【题型】选择题　【知识点】函数　【难度】easy
如图，函数$y=\dfrac{k}{x}(k\neq 0)$和$y=\dfrac{2}{x}$的部分图像与直线$y=a(a>0)$分别交于$A$、$B$两点，如果$\triangle ABO$的面积是$2.5$，则$k$的值为（ ）

\vspace{0.5em}
\noindent A．$3$ \hfill B．$-3$ \hfill C．$\dfrac{3}{2}$ \hfill D．$-\dfrac{3}{2}$
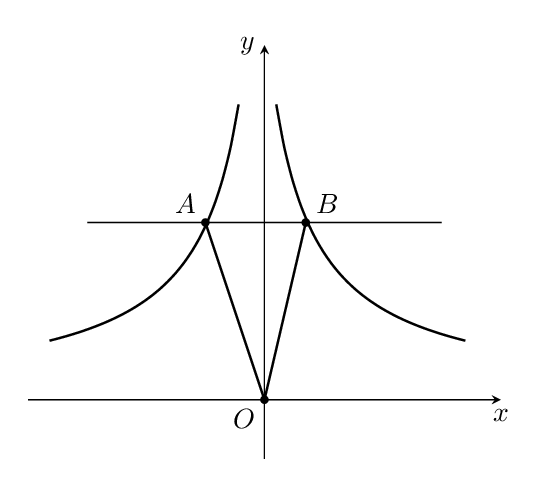
【解答】
\noindent\textbf{【答案】} B

\vspace{0.5em}
\noindent\textbf{【分析】} 本题考查反比例函数$k$的几何意义，记$AB$交$y$轴于点$C$，根据$y=\dfrac{2}{x}$求出$S_{\triangle OBC}$，再由$S_{\triangle OAC}=S_{\triangle ABO}-S_{\triangle OBC}$求出$S_{\triangle OAC}$，即可解题．

\vspace{0.5em}
\noindent\textbf{【详解】} 解：记$AB$交$y$轴于点$C$，如图所示：

\vspace{0.5em}
\noindent 由$y=\dfrac{2}{x}$知，$S_{\triangle OBC}=1$，\\
\hspace*{1em}$\because \triangle ABO$的面积是$2.5$，\\
\hspace*{1em}$\therefore S_{\triangle OAC}=S_{\triangle ABO}-S_{\triangle OBC}=2.5-1=1.5$，\\
\hspace*{1em}$\because |k|=2S_{\triangle OAC}=3$，\\
\hspace*{1em}$\therefore k=-3$，\\
\hspace*{1em}故选：B．
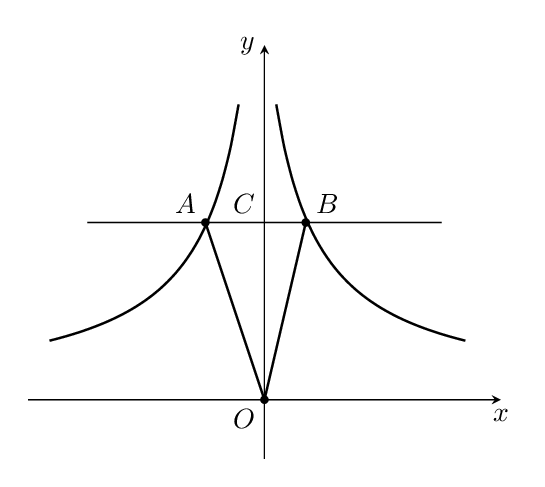